Interaction volume radius: 5 \u00c5
Interaction volume height: 10 \u00c5
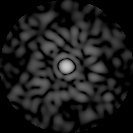
Disorder parameter: 0.8542